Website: walmart
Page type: billing-address
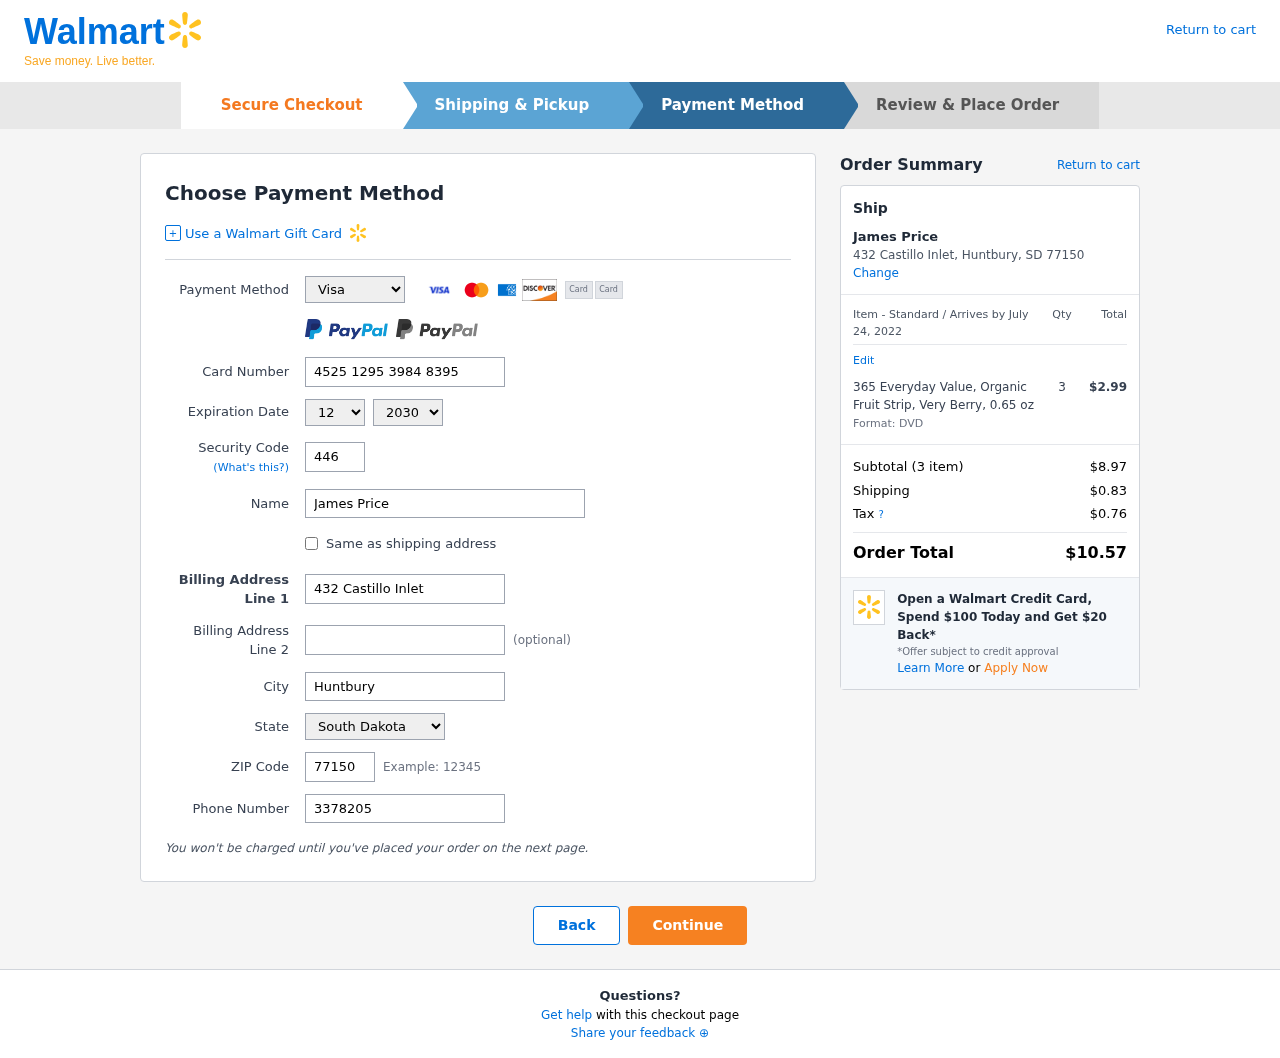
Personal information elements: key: PII_CARD_CVV
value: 446
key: PII_CARD_EXPIRY_MONTH
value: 12
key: PII_CARD_EXPIRY_YEAR
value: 30
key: PII_CARD_NUMBER
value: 4525 1295 3984 8395
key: PII_CARD_TYPE
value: Visa
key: PII_CITY
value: Huntbury
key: PII_CITY_STATE_ZIP
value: Huntbury, SD 77150
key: PII_FULLNAME
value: James Price
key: PII_PHONE
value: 3378205837
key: PII_POSTCODE
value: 77150
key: PII_STATE
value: South Dakota
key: PII_STREET
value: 432 Castillo Inlet
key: PII_FULLNAME2
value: James Price
Product elements: key: PRODUCT1_NAME
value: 365 Everyday Value, Organic Fruit Strip, Very Berry, 0.65 oz
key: PRODUCT1_PRICE
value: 2.99
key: PRODUCT1_QUANTITY
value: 3
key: PRODUCT1_DESC
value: Format: DVD
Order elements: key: ORDER_DELIVERY_DATE
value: July 24, 2022
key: ORDER_NUM_ITEMS
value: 3
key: ORDER_SUBTOTAL
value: $8.97
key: ORDER_SHIPPING_COST
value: $0.83
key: ORDER_TAX
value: $0.76
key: ORDER_TOTAL
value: $10.57